七年级 · 度量几何学
如图, 直线 $a, b$ 与直线 $c$ 相交, 给出下列条件: (1) $\angle 1=\angle 2$;

(2) $\angle 3=\angle 6$; (3) $\angle 4+\angle 7=180^{\circ}$; (4) $\angle 5+\angle 3=180^{\circ}$,其中能判断 $a / / b$ 的是 $\qquad$ (填序号).

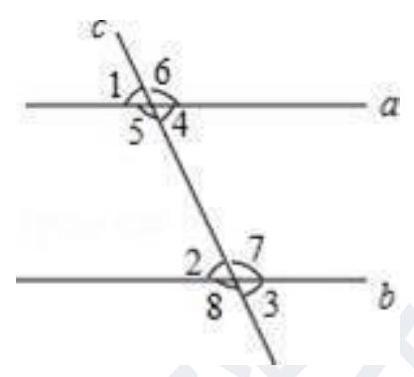
答案: 【答案】(1)(3)

【解析】

【分析】

此题主要考查了平行线的判定，正确把握平行线的几种判定方法是解题关键. 直接利用平行线的判定方法分别分析得出答案.

【解答】

解: (1) $\because \angle 1=\angle 2, \therefore a / / b$, 故此选项正确;

(2) $\angle 3=\angle 6$ 无法得出 $a / / b$, 故此选项错误;

(3) $\because \angle 4+\angle 7=180^{\circ}$,

$\therefore a / / b$, 故此选项正确;

(4) $\because \angle 5+\angle 3=180^{\circ}$,

$\therefore \angle 2+\angle 5=180^{\circ}$,
$\therefore a / / b$, 故此选项正确;

故答案为(1)(3)(4).